二年级 · 算术
按规律填数: 93、86、79、( )、65、( )。

26、32、38、( ) 、50、( $\quad$ )

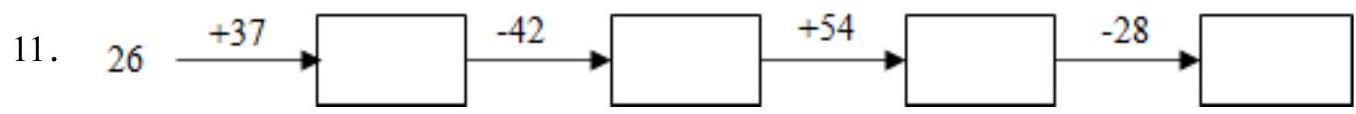
答案: $72 \quad 58$

$44 \quad 56$